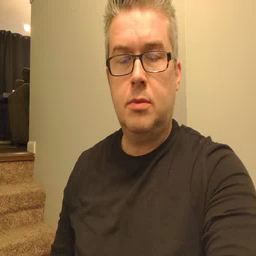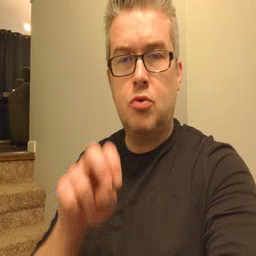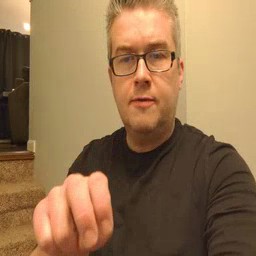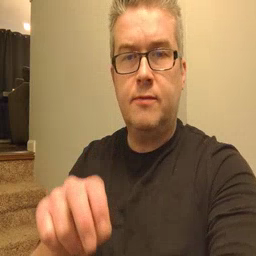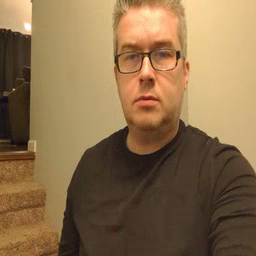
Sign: ride